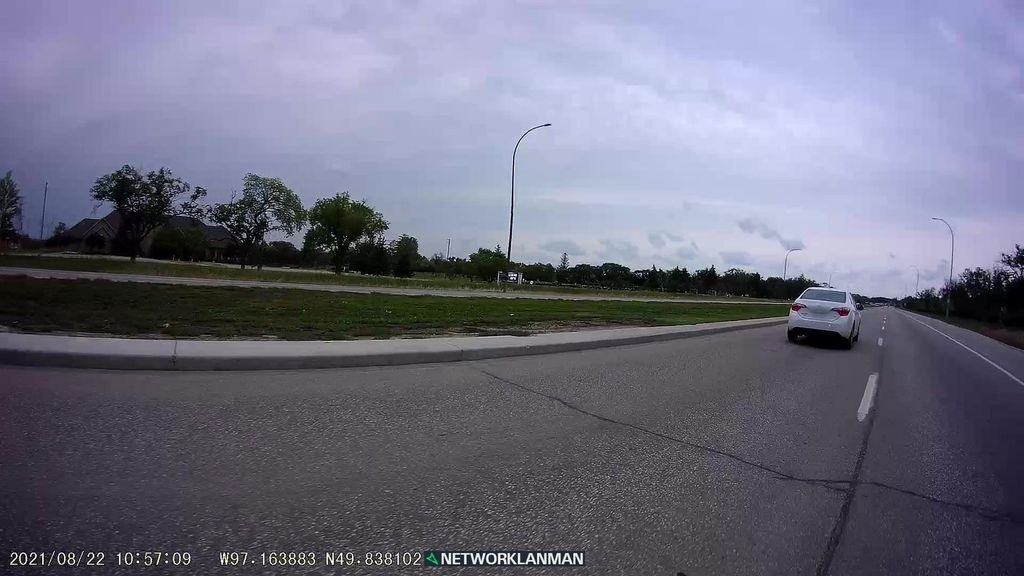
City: winnipeg